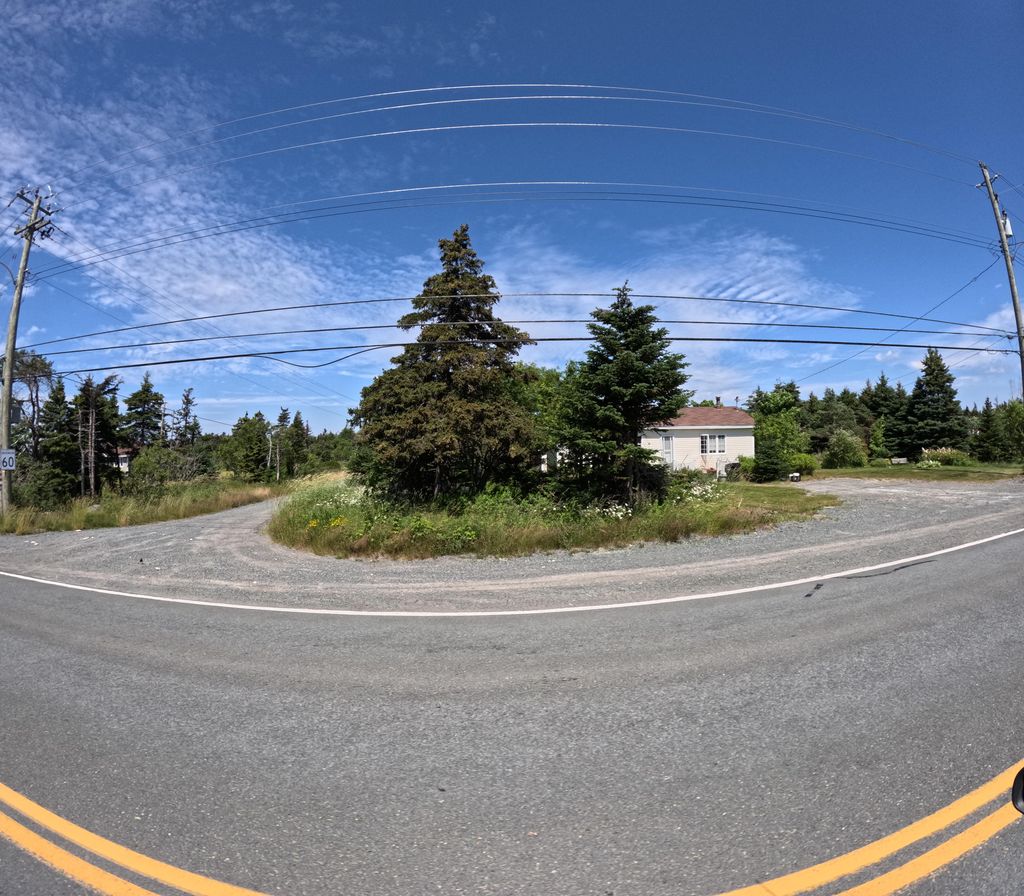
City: st_johns